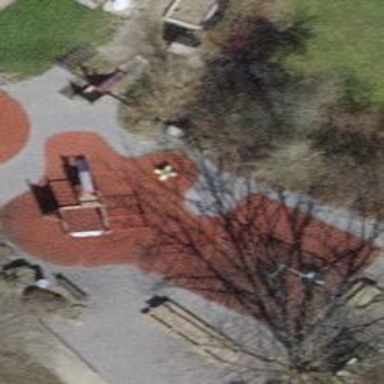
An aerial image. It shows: Playground area for leisure activities on the land.